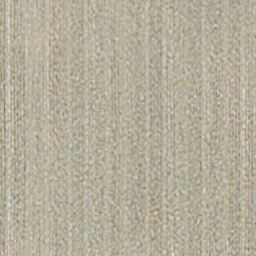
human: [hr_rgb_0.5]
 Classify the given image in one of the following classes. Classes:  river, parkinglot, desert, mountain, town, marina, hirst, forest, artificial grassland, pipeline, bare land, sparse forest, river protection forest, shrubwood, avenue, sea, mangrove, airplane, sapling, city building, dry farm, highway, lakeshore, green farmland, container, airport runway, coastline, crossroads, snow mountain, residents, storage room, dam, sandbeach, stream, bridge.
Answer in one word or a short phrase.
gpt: dry farm